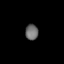
Tissue: lung
Cell type: Others
Senescence score: 0.1976
Nuclear area (px): 201
Mean DAPI intensity: 105.622